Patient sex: F
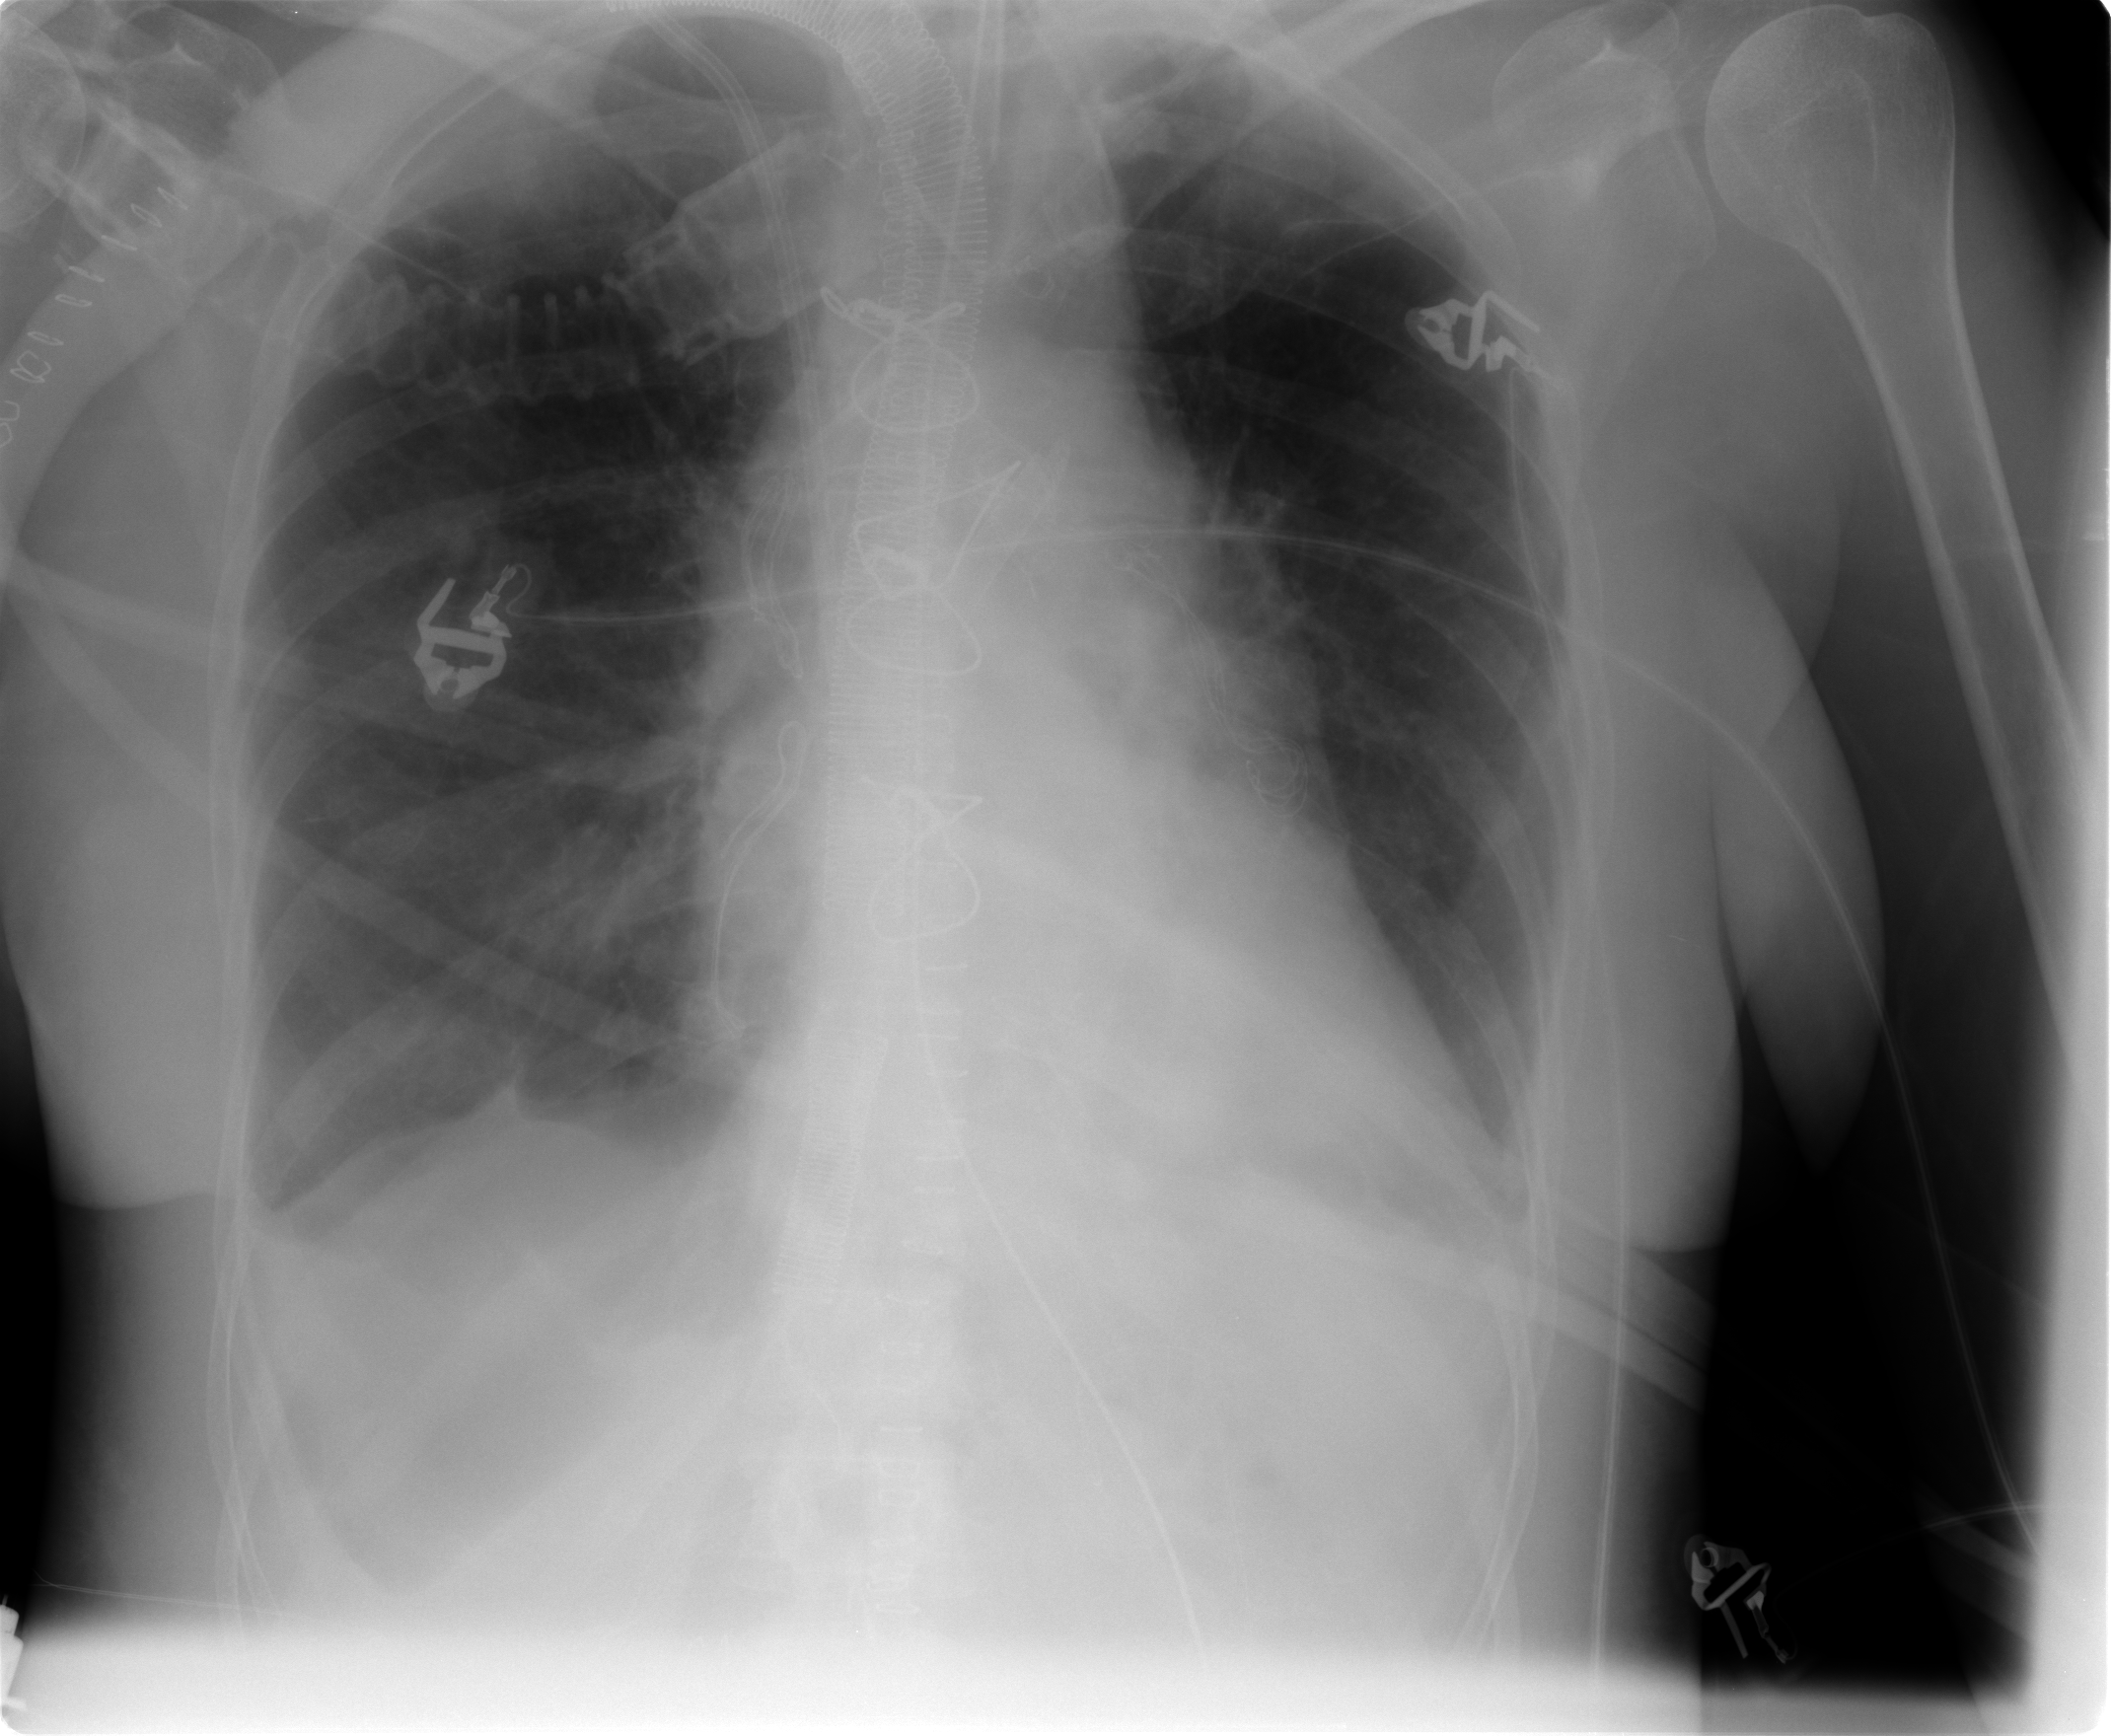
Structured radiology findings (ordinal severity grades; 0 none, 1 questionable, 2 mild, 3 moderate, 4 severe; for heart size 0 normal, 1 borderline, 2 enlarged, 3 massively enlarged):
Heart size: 1
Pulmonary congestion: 1
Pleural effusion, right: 1
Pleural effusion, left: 1
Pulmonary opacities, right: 2
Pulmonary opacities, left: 1
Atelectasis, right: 2
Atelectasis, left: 2